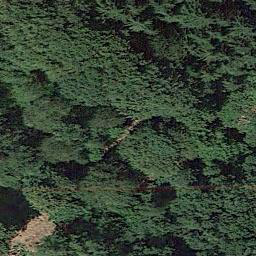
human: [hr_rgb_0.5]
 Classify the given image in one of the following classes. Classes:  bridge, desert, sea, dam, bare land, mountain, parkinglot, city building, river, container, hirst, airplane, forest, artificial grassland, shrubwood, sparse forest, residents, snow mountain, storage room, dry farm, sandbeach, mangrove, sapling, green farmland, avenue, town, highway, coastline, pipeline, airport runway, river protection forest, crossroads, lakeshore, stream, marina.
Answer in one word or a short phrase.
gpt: forest